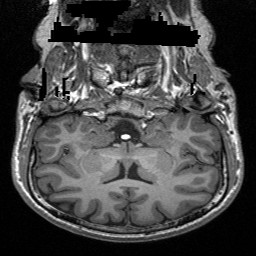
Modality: T1w
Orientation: sagittal